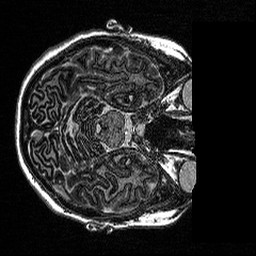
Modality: MP2RAGE
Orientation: axial
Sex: female
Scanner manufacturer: siemens
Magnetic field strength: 3 T
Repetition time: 5 s
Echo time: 0.00292 s